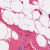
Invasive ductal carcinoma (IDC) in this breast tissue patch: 0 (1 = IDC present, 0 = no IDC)